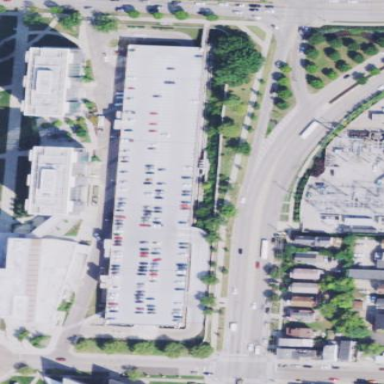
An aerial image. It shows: Multi-storey parking building with flat concrete roof.